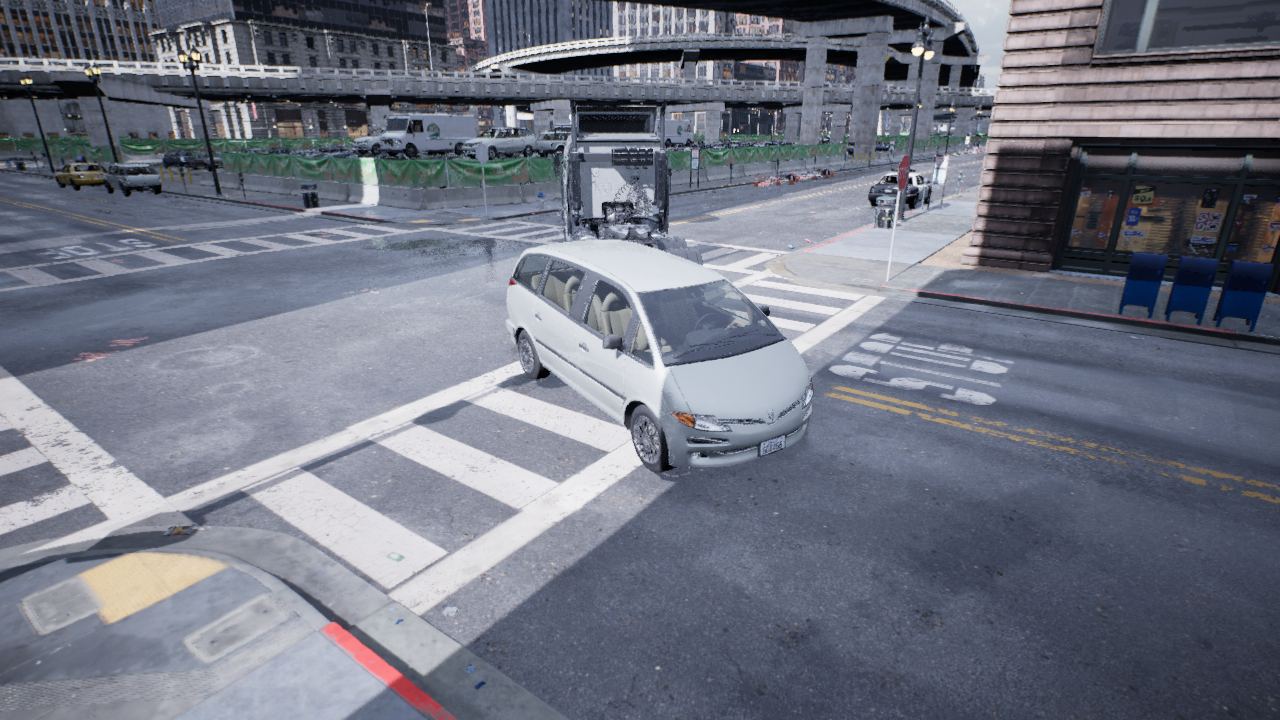
Venue: intersection
Lighting: overcast
Vehicle rig: minivan